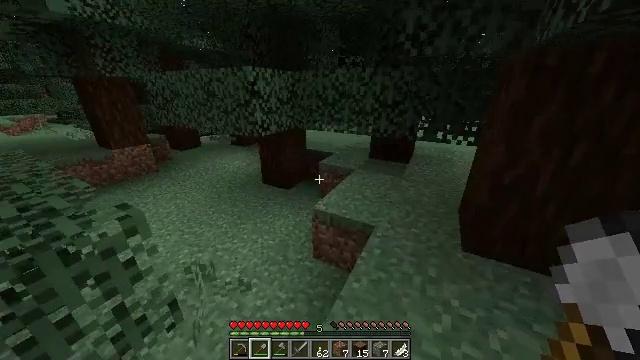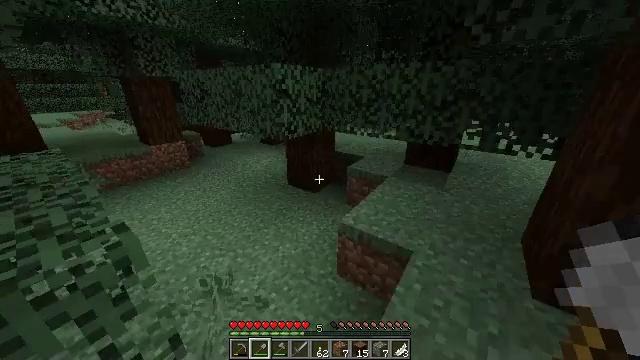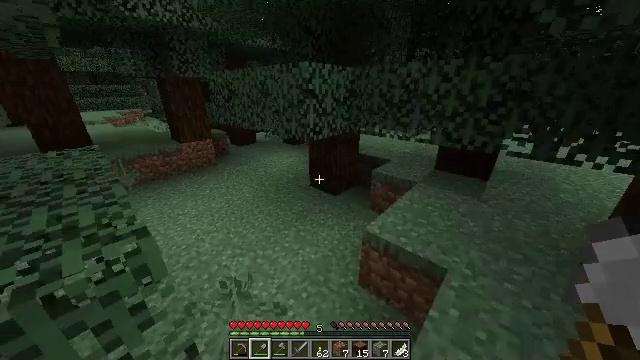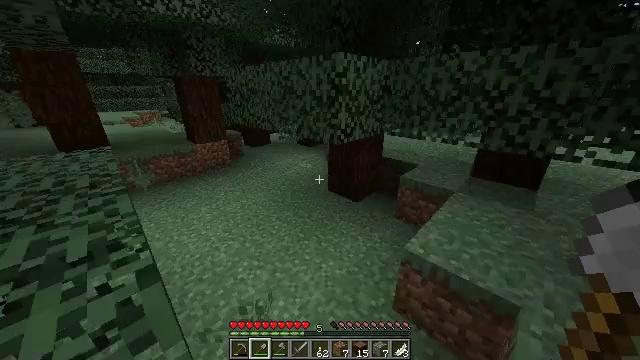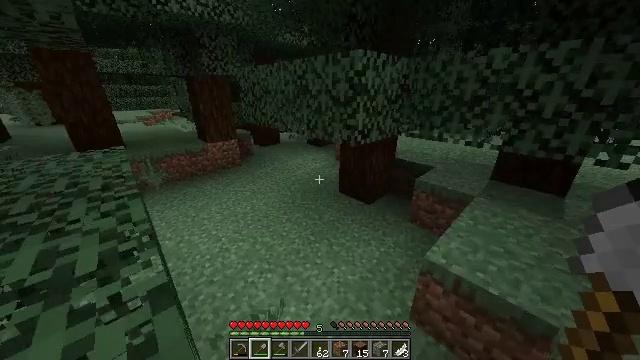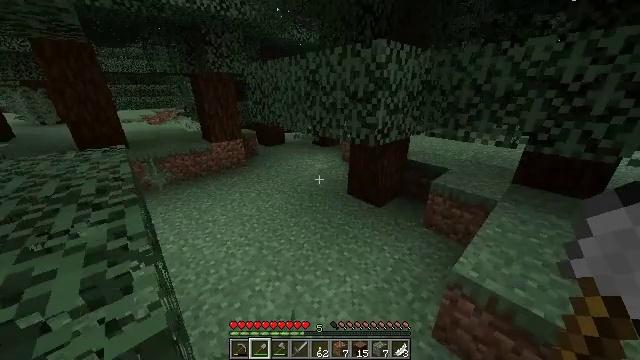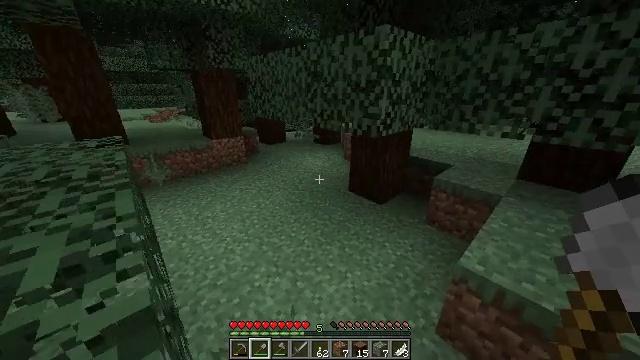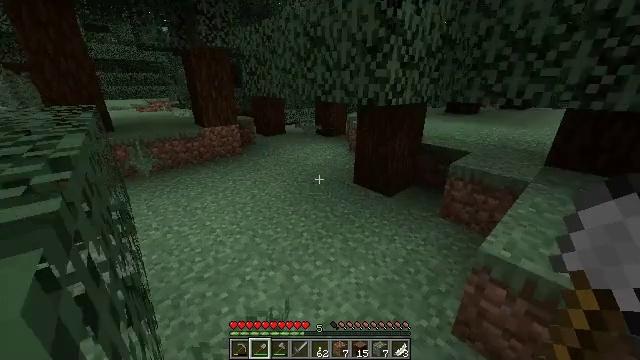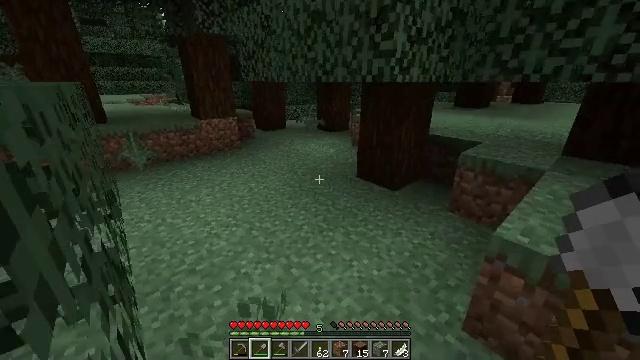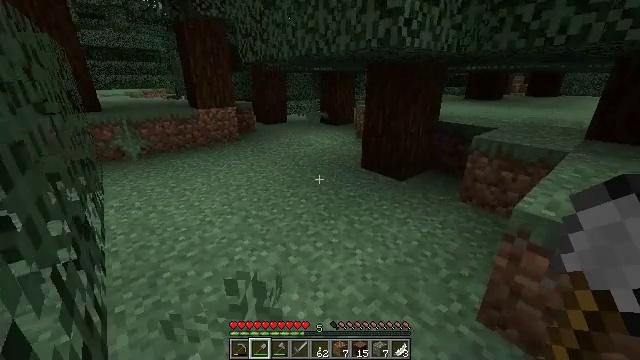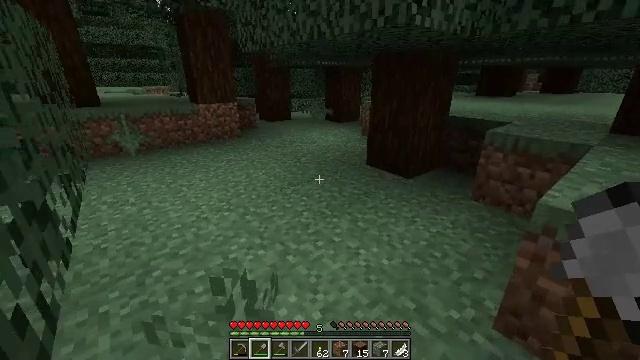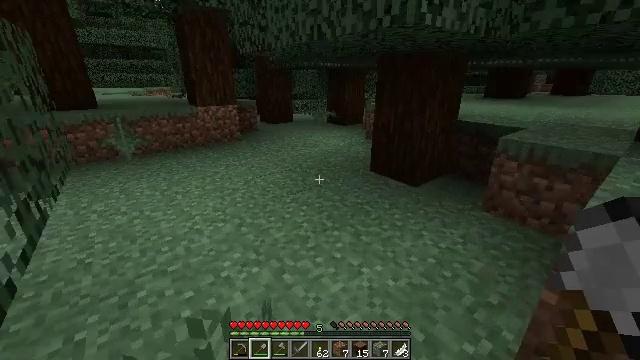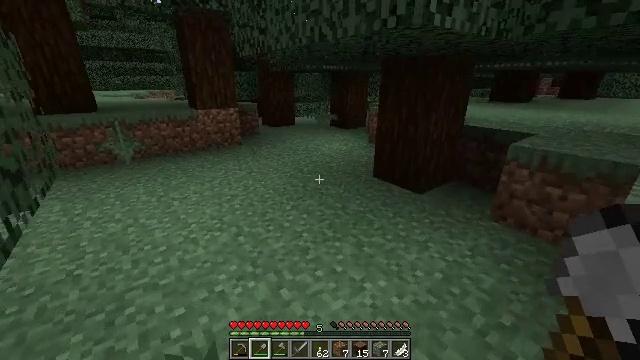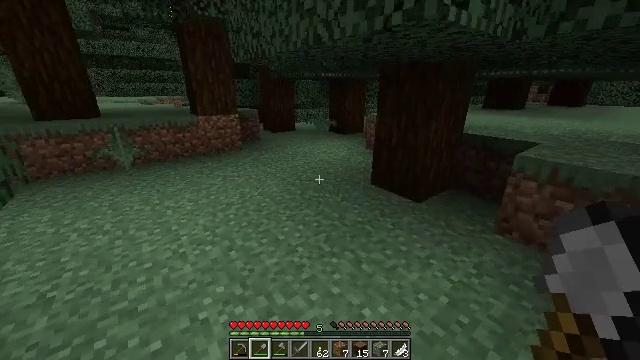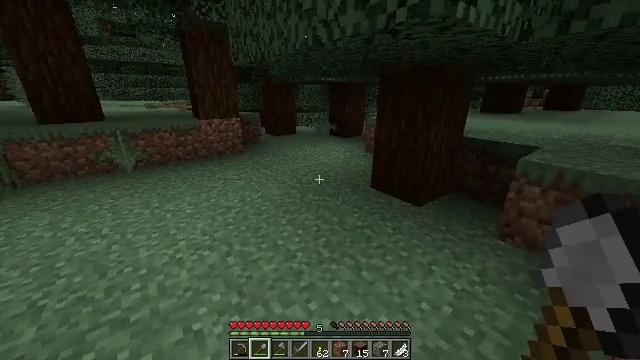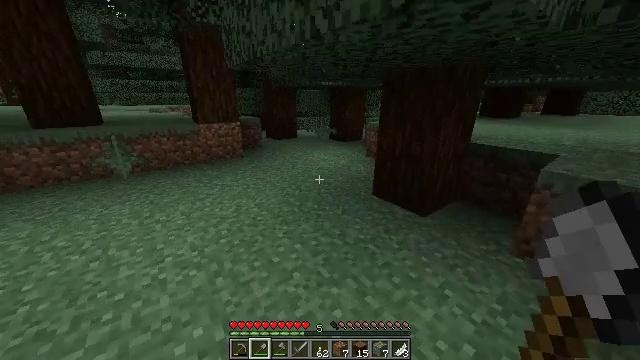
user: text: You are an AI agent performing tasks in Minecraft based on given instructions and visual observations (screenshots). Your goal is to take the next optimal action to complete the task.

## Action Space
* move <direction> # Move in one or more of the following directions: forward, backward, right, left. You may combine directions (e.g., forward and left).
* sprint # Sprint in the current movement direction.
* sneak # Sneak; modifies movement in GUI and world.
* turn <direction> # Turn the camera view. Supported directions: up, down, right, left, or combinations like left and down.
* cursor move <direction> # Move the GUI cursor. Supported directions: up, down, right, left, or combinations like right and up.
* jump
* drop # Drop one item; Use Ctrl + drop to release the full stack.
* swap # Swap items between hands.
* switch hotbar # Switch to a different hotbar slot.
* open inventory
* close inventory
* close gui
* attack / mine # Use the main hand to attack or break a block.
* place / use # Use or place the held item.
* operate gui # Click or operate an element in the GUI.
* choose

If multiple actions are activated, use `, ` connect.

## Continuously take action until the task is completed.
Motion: motion action
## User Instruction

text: Destroy the spruce leaves to get sticks and saplings.
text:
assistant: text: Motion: move forward and move left, sprint, turn left
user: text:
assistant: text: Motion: move forward and move left, sprint, turn left
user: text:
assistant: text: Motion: move forward and move left, sprint, turn left
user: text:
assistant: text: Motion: move forward and move left, sprint, turn left
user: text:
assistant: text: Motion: move forward and move left, sprint
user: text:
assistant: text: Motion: move forward, sprint
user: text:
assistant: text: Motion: move forward, sprint
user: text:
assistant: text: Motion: move forward, sprint
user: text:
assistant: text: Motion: move forward, sprint
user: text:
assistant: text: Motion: move forward, sprint, turn left
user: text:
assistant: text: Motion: move forward, sprint
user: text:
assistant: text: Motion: move forward, sprint
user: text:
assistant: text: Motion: move forward, sprint
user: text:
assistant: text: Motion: move forward, sprint
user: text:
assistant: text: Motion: move forward, sprint
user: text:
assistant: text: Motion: move forward, sprint
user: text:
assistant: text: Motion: move forward, sprint
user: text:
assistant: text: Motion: move forward, sprint
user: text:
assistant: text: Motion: move forward, sprint
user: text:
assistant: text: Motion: move forward, sprint
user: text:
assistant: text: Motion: move forward, sprint
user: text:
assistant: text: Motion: move forward, sprint, turn right
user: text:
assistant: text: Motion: move forward, sprint, turn right
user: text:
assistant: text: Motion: move forward, sprint, turn right
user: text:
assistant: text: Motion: move forward, sprint, turn right
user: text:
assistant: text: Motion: move forward, sprint, turn right
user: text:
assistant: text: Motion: move forward, sprint, turn right
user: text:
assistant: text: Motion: move forward and move left, sprint, turn right
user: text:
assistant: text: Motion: move forward and move left, sprint, turn right
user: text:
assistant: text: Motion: move forward and move left, sprint, turn right